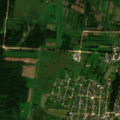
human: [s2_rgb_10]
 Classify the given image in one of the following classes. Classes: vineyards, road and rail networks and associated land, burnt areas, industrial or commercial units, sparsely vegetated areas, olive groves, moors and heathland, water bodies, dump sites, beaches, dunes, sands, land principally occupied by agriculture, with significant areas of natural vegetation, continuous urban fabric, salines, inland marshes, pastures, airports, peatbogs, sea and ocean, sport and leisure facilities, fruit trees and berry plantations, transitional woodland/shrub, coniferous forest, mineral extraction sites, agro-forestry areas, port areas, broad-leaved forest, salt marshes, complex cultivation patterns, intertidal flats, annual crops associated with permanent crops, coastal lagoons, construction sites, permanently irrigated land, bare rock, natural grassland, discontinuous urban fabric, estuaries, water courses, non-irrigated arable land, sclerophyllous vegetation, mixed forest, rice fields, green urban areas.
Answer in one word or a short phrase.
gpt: discontinuous urban fabric, pastures, complex cultivation patterns, land principally occupied by agriculture, with significant areas of natural vegetation, broad-leaved forest